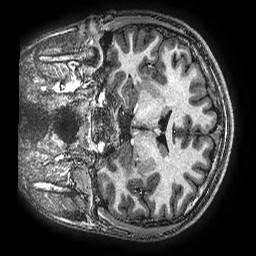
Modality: T1w
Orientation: coronal
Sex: male
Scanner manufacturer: ge
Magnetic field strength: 3 T
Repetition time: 0.00766 s
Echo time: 0.003476 s